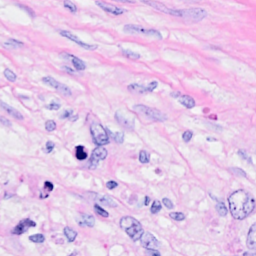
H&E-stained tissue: Breast